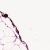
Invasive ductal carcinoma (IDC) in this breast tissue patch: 0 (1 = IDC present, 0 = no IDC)